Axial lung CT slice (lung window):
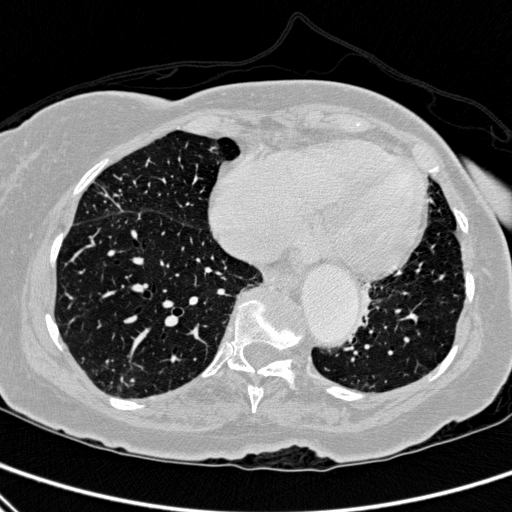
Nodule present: no